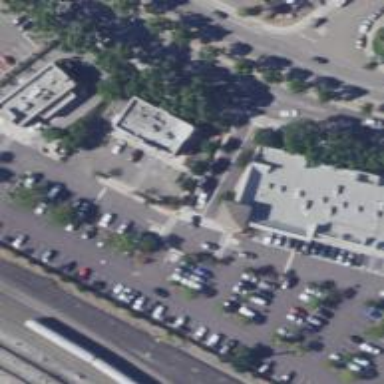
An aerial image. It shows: Parking space is available.